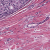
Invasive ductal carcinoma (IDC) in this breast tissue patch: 0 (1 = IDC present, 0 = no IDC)